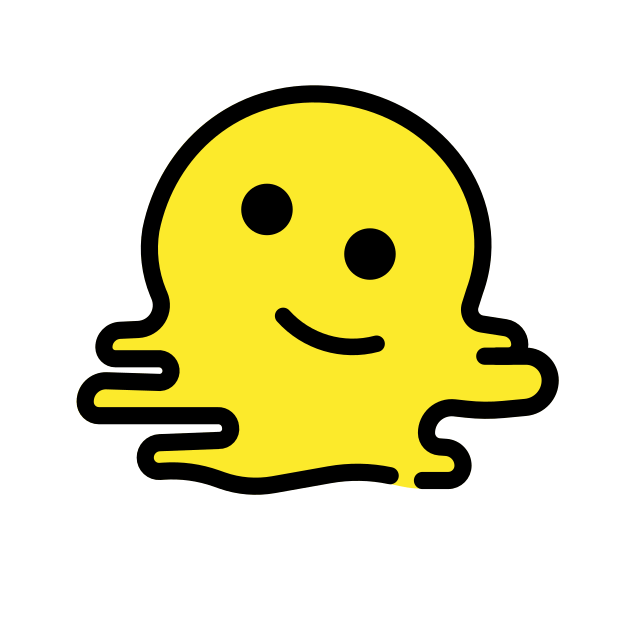
Emoji: 🫠
Name: melting face
Unicode: 0x1fae0